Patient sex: M
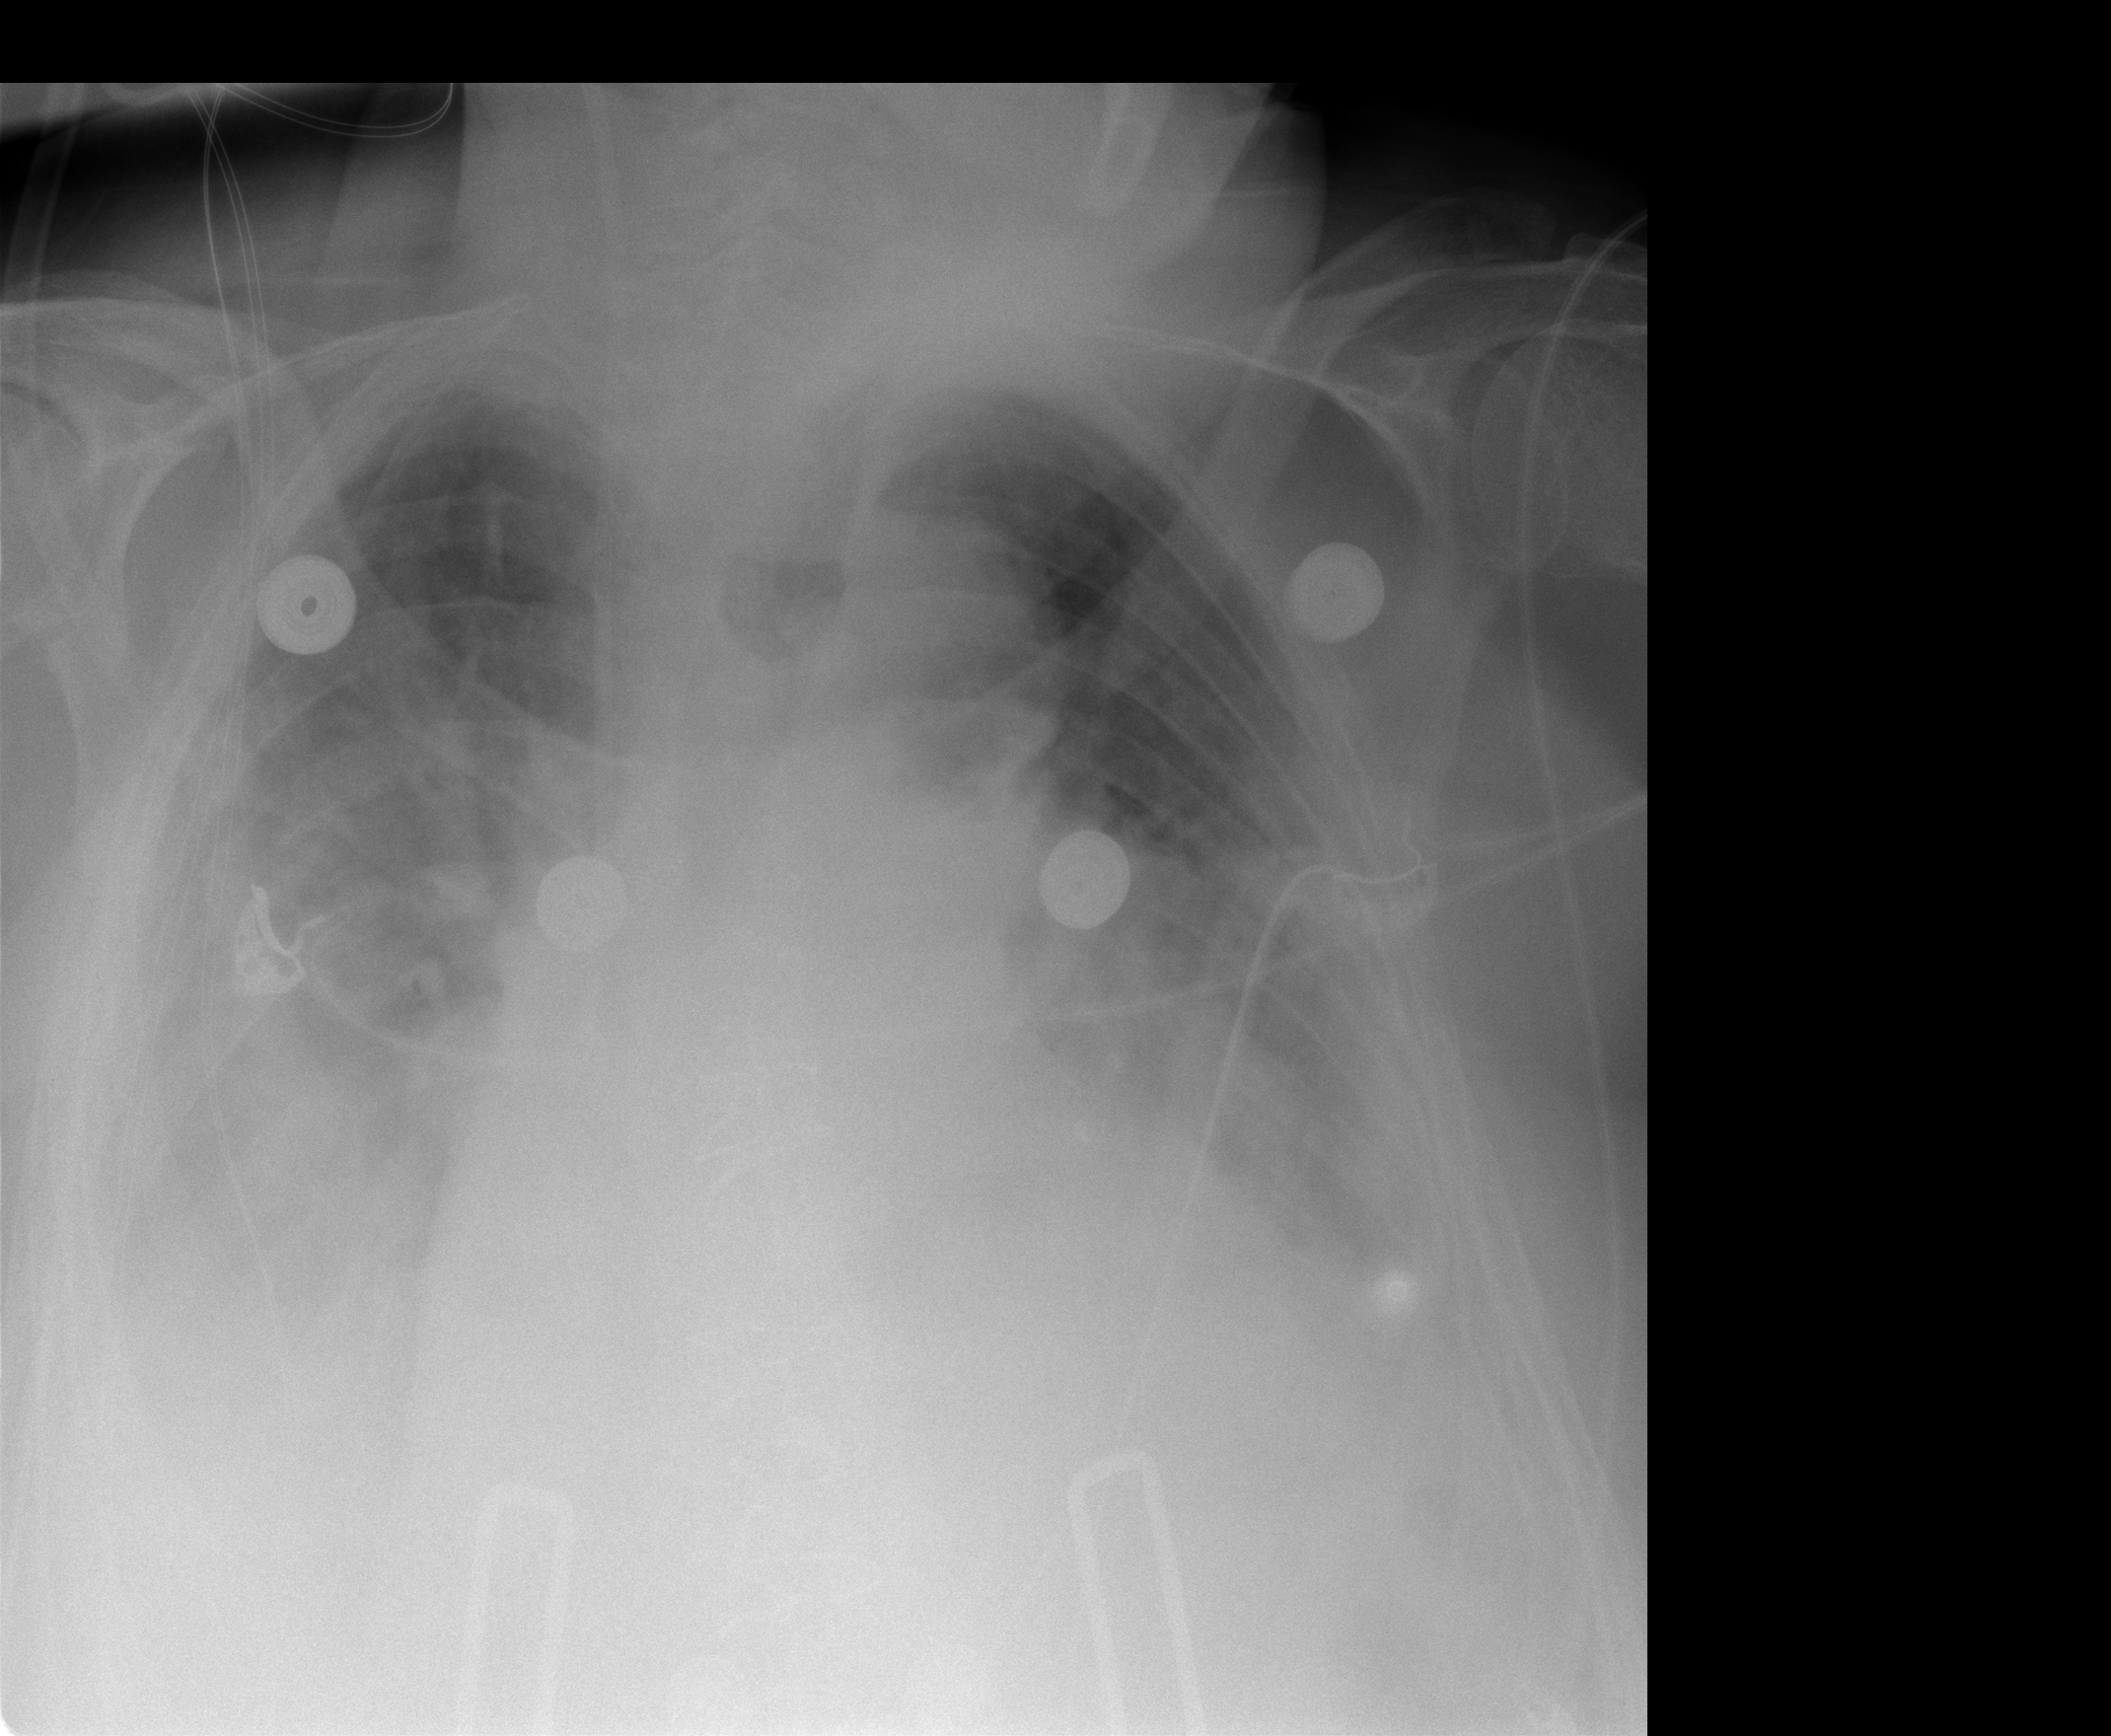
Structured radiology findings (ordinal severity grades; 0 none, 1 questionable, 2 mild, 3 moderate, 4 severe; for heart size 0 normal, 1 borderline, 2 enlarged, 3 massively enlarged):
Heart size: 2
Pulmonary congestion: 2
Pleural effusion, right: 3
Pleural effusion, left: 3
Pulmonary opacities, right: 0
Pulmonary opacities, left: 0
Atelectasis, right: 3
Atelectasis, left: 3